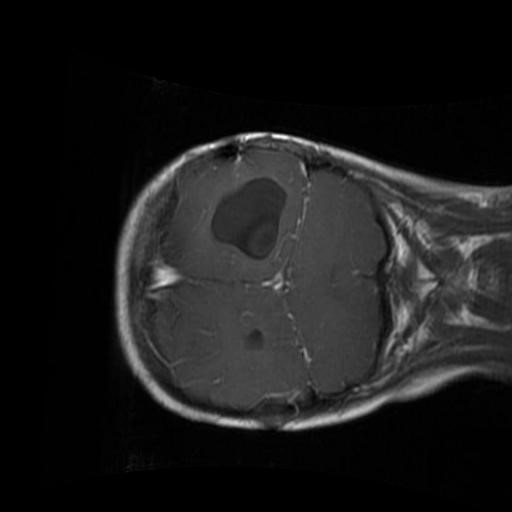
Label: brain_glioma